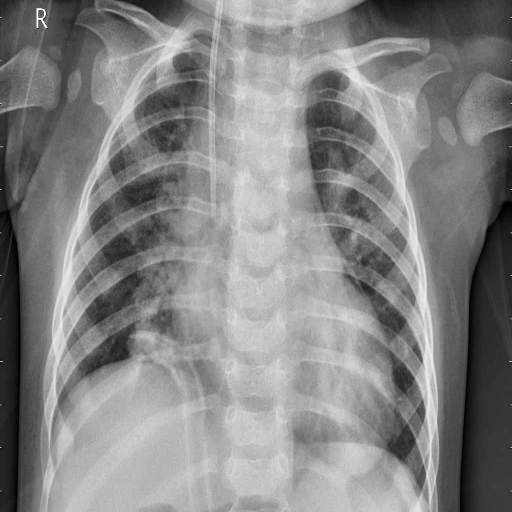
Finding: PNEUMONIA